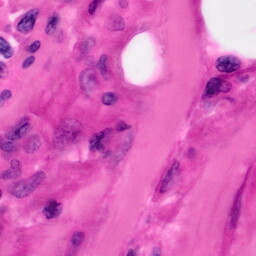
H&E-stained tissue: Pancreatic